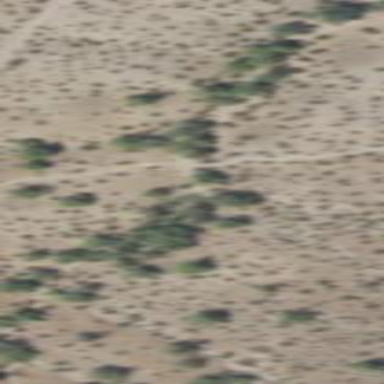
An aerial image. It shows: Area covered in scrub vegetation.